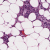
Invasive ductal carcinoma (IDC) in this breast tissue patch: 1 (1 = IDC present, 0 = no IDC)